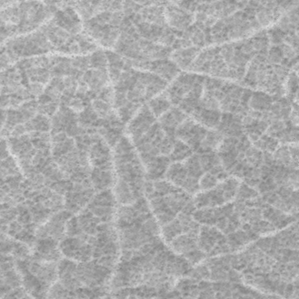
Label: frost